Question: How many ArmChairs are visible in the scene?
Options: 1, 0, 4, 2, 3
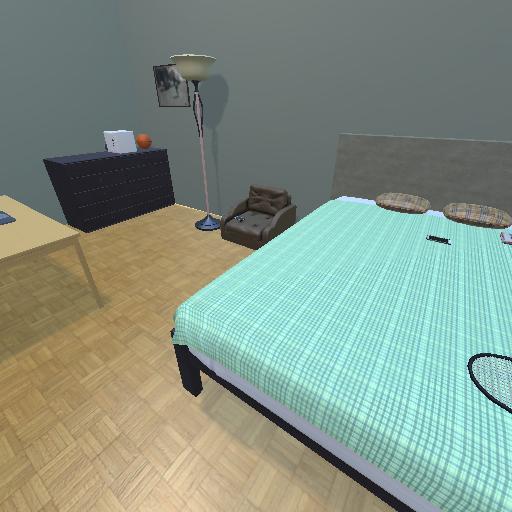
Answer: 1